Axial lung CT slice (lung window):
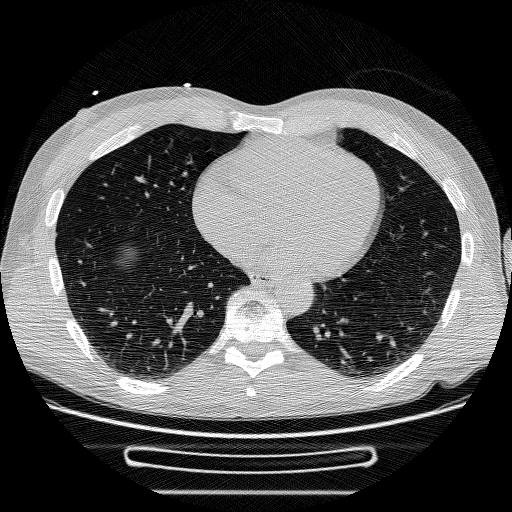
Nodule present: no